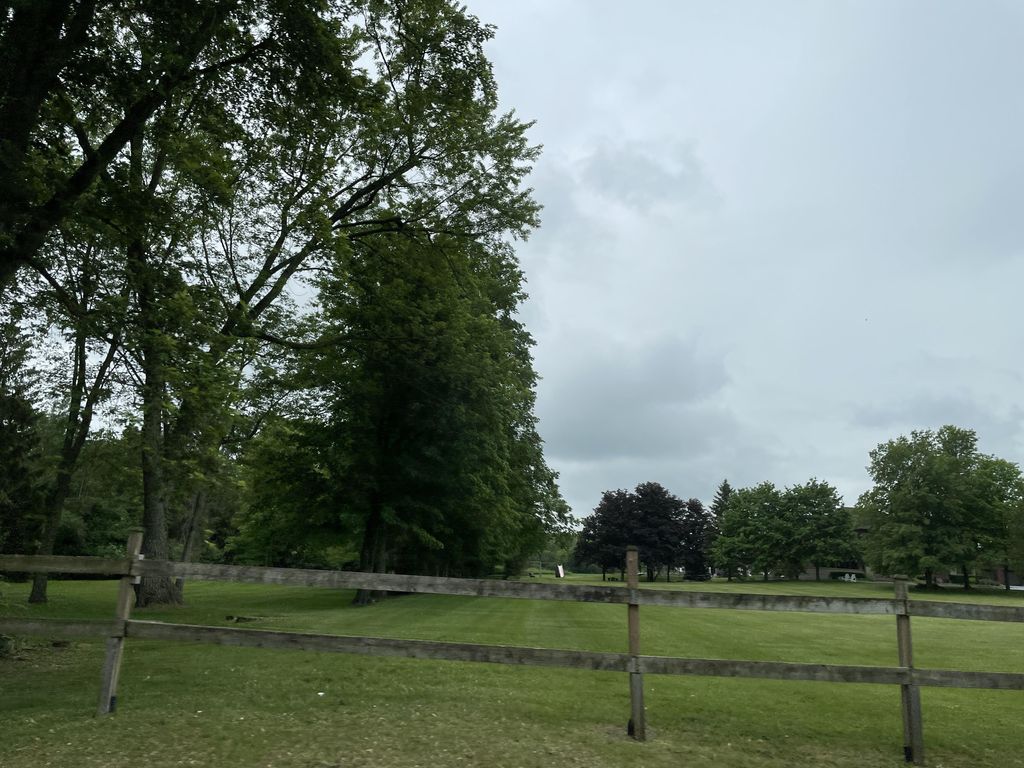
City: kitchener-waterloo